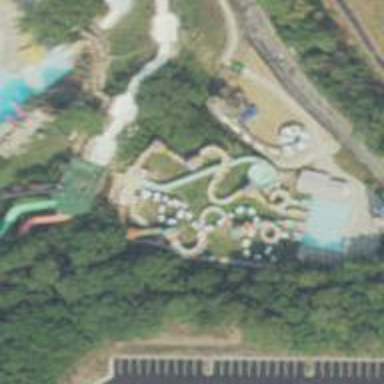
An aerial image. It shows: Water slide attraction.